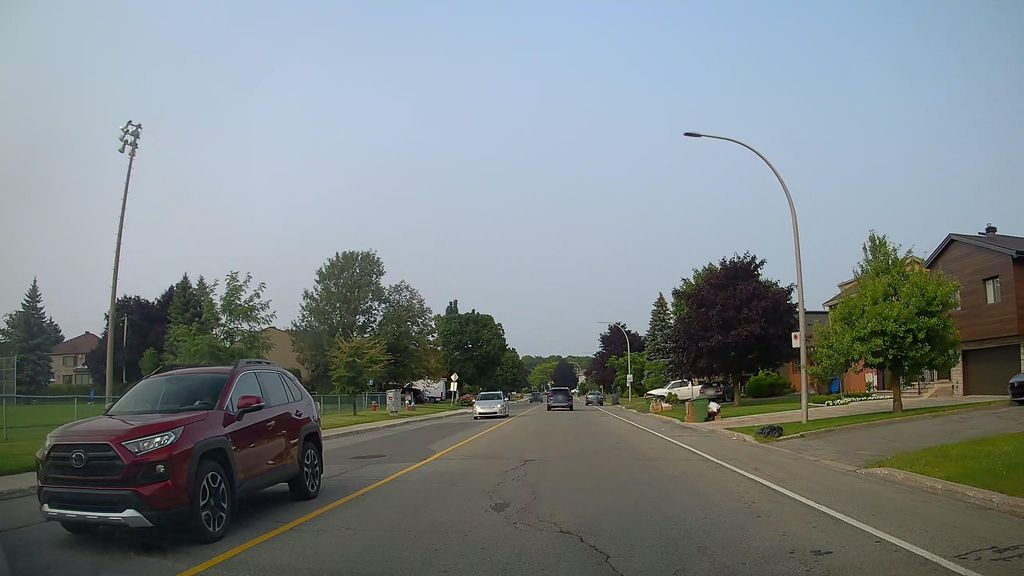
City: montreal